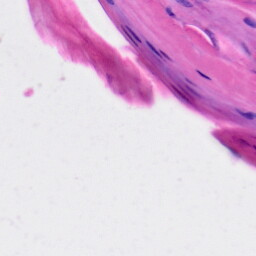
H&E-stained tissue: Skin